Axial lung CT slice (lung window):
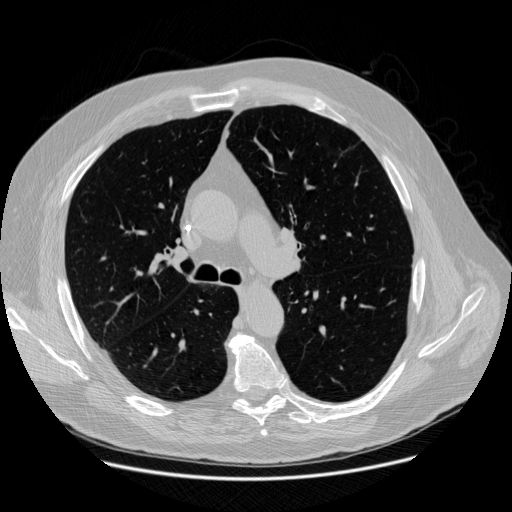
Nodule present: no